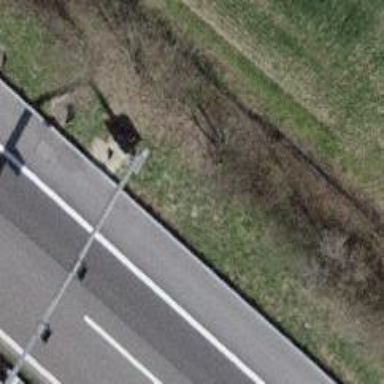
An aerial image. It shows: Street cabinet used for traffic control.